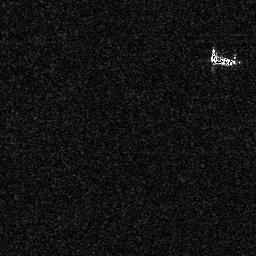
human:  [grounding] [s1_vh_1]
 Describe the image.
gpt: In the satellite image, there is  <ref>1 small ship </ref> <box>[[81, 19, 92, 25, 0]]</box> located at top right.